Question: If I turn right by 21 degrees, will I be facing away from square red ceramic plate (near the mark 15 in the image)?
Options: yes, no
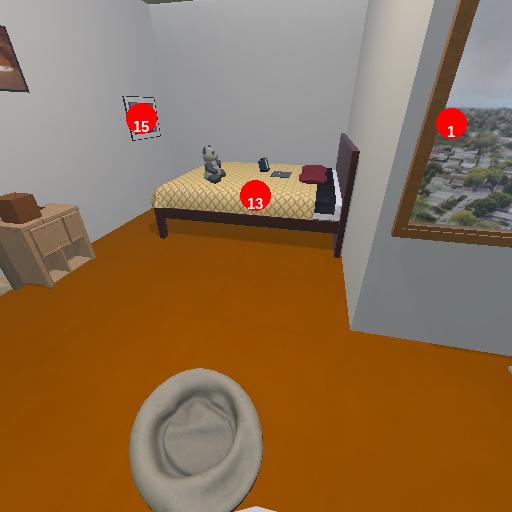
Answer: yes